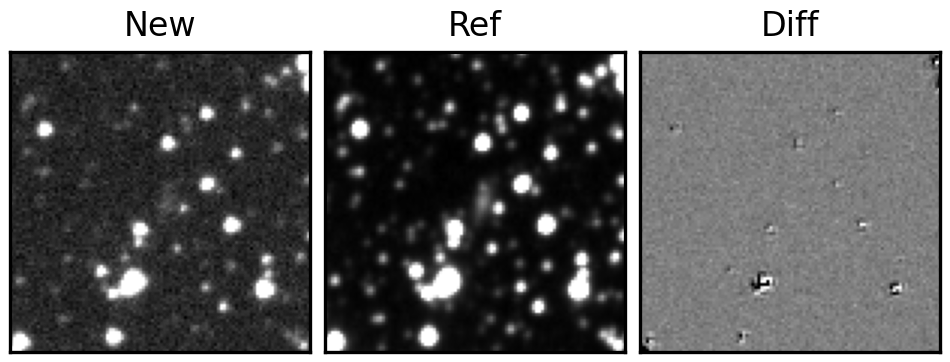
Label: real